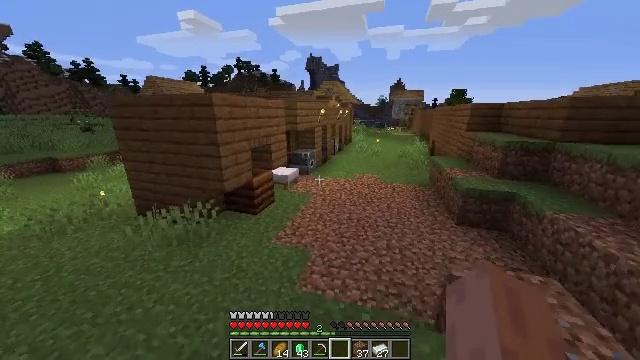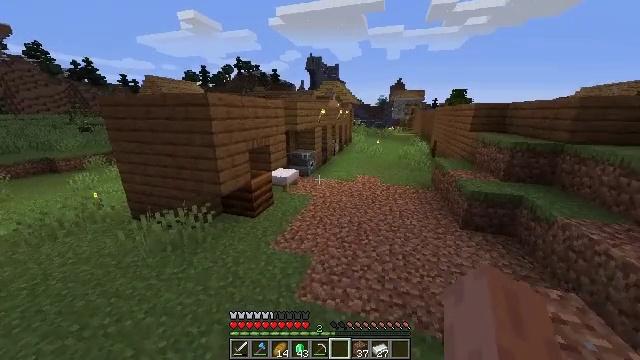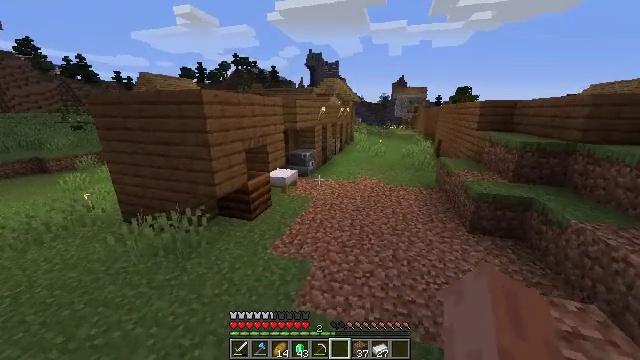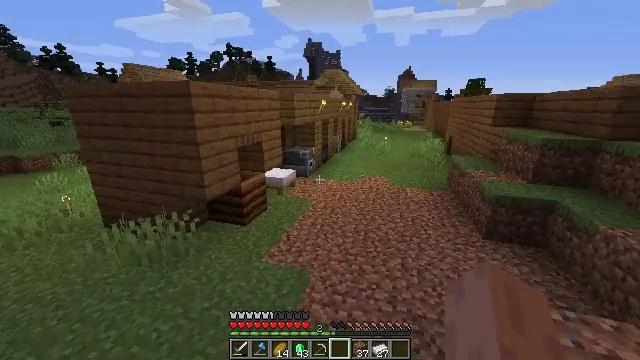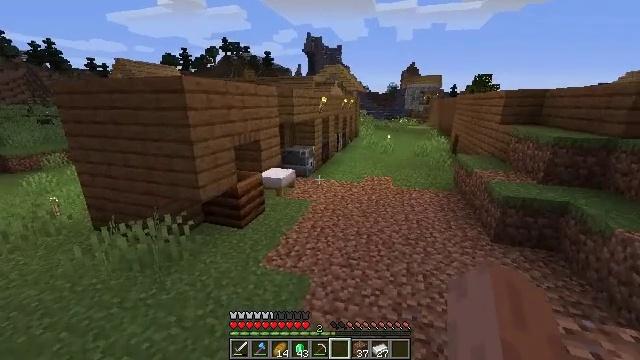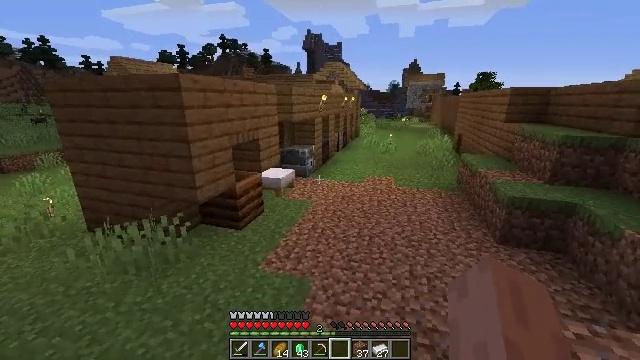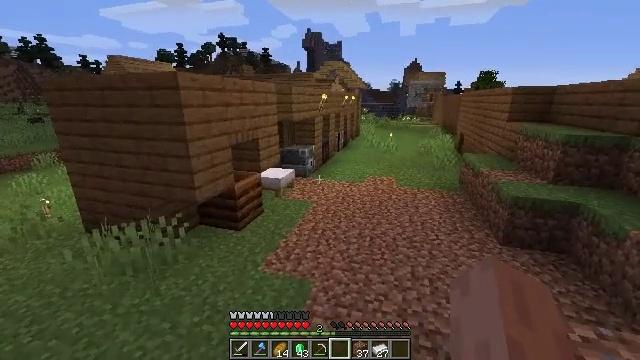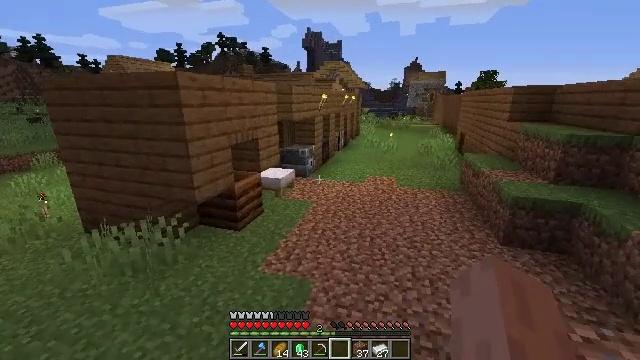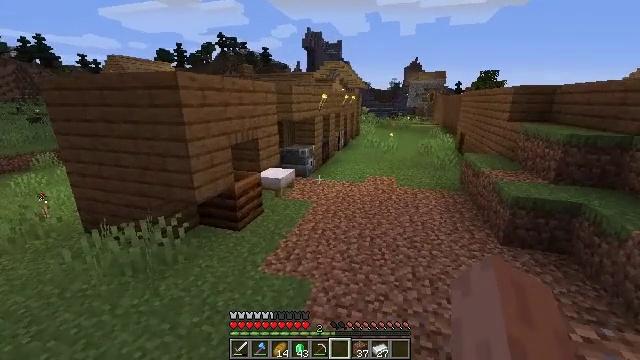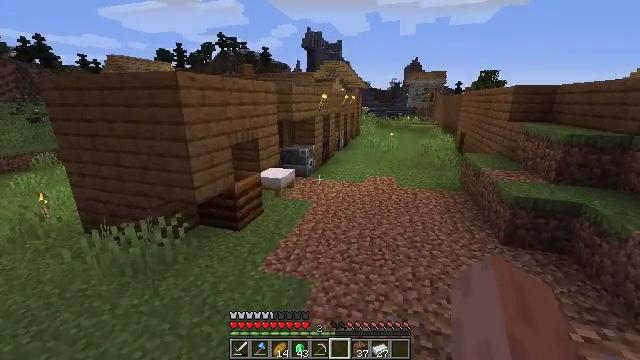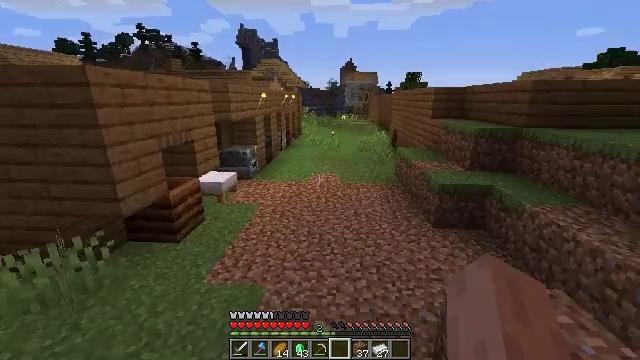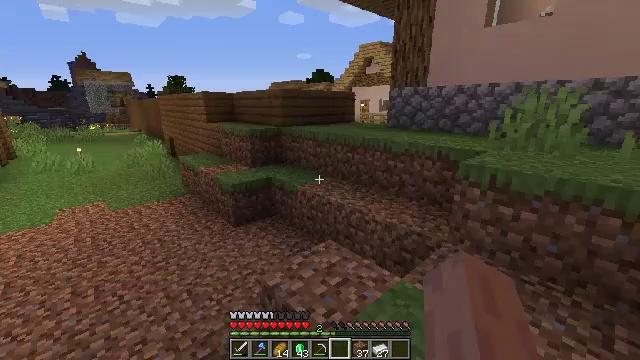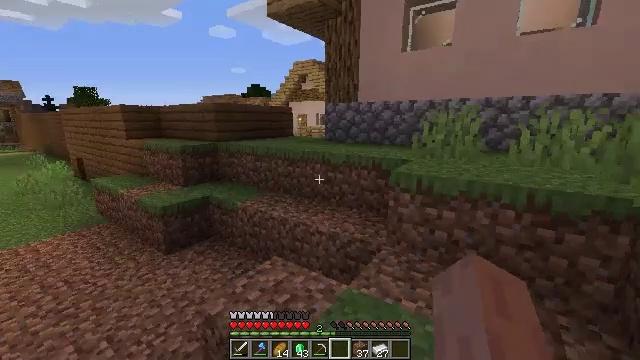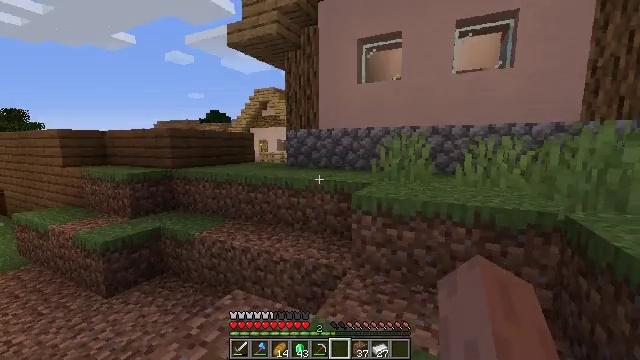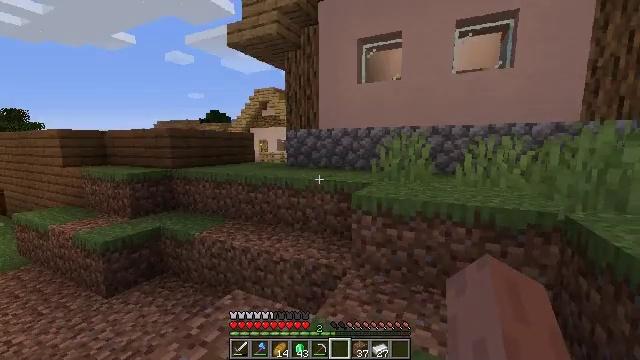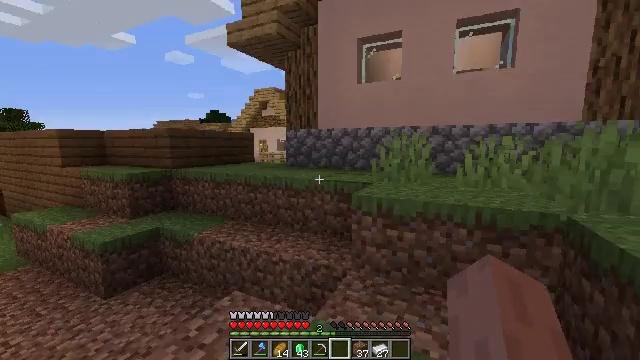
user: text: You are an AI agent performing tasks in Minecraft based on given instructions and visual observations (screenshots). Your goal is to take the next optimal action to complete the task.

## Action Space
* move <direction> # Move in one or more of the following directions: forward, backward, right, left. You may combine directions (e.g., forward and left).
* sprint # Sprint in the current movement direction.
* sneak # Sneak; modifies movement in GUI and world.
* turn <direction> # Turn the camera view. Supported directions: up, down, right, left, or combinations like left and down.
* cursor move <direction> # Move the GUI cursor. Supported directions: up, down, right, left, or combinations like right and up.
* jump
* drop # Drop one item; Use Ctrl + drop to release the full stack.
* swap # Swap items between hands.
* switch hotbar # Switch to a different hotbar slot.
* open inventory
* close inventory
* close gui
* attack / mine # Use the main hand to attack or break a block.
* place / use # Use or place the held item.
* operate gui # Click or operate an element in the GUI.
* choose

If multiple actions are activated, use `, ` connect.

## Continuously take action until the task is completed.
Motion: motion action
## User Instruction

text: Get the fletching table back into the inventory.
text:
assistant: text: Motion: no_op
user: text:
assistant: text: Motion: no_op
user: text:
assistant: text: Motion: no_op
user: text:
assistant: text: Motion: no_op
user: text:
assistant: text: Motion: no_op
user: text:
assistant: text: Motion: no_op
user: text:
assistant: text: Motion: no_op
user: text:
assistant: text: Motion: no_op
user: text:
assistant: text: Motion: no_op
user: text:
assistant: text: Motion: turn right
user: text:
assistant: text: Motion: turn right and up
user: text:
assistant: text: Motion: turn right and up
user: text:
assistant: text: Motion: turn right and up
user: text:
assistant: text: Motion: no_op
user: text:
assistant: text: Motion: move forward
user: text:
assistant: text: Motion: move forward
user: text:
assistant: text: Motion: move forward
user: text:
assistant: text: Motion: move forward, sprint, turn left
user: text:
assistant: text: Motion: move forward, sprint
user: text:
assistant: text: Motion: move forward, sprint, turn left and up
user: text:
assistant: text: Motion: move forward, sprint, turn left and up
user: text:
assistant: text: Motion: move forward, sprint, turn left and down
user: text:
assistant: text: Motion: move forward, sprint, turn left and down
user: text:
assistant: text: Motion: move forward, sprint, turn down, jump
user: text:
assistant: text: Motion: move forward, sprint, turn down, jump
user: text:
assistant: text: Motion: move forward, sprint, jump
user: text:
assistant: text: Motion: move forward, sprint, jump
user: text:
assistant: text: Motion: move forward, sprint, jump
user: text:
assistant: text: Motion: move forward, sprint, jump
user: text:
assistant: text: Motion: move forward, sprint, jump